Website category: jobs
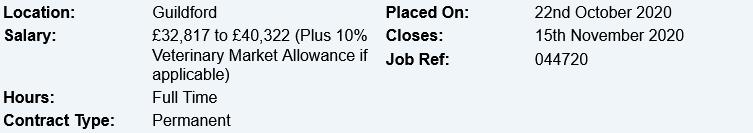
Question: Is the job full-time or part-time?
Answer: Full Time

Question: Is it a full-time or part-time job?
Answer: Full Time

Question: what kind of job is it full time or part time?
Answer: Full Time

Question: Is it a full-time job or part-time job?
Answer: Full Time

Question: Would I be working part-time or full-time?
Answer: Full Time

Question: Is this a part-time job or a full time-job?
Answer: Full Time

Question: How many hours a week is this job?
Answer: Full Time

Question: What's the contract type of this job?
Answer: Permanent

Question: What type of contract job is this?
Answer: Permanent

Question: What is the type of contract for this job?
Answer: Permanent

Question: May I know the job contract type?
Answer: Permanent

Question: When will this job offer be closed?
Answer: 15th November 2020

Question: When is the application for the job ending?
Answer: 15th November 2020

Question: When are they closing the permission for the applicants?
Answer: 15th November 2020

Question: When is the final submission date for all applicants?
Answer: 15th November 2020

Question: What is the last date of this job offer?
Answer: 15th November 2020

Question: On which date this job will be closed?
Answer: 15th November 2020

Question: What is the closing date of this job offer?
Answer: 15th November 2020

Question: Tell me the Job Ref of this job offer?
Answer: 044720

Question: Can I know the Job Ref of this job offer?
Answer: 044720

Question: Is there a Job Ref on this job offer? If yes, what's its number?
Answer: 044720

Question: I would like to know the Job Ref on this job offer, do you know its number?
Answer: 044720

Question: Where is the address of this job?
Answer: Guildford

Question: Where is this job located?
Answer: Guildford

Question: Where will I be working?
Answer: Guildford

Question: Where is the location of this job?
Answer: Guildford

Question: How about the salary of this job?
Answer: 32,817 to 40,322 (Plus 10% Veterinary Market Allowance if applicable)

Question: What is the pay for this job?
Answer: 32,817 to 40,322 (Plus 10% Veterinary Market Allowance if applicable)

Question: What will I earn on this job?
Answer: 32,817 to 40,322 (Plus 10% Veterinary Market Allowance if applicable)

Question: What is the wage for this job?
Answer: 32,817 to 40,322 (Plus 10% Veterinary Market Allowance if applicable)

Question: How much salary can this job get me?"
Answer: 32,817 to 40,322 (Plus 10% Veterinary Market Allowance if applicable)

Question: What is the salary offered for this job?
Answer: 32,817 to 40,322 (Plus 10% Veterinary Market Allowance if applicable)

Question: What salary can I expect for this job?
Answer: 32,817 to 40,322 (Plus 10% Veterinary Market Allowance if applicable)

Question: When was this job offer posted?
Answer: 22nd October 2020

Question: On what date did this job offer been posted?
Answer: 22nd October 2020